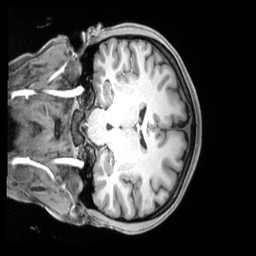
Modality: T1w
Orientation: coronal
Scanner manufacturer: siemens
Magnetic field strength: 3 T
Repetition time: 2.5 s
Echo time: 0.00218 s